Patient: sex M, age 57
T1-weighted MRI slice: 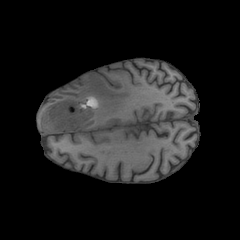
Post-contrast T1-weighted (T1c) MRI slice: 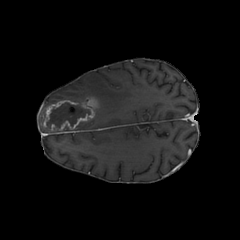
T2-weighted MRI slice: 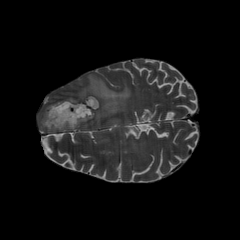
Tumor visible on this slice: yes
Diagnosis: Glioblastoma, IDH-wildtype
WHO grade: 4